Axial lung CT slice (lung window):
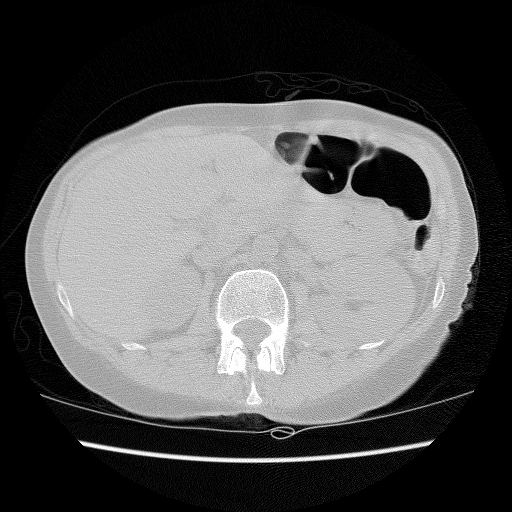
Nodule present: no